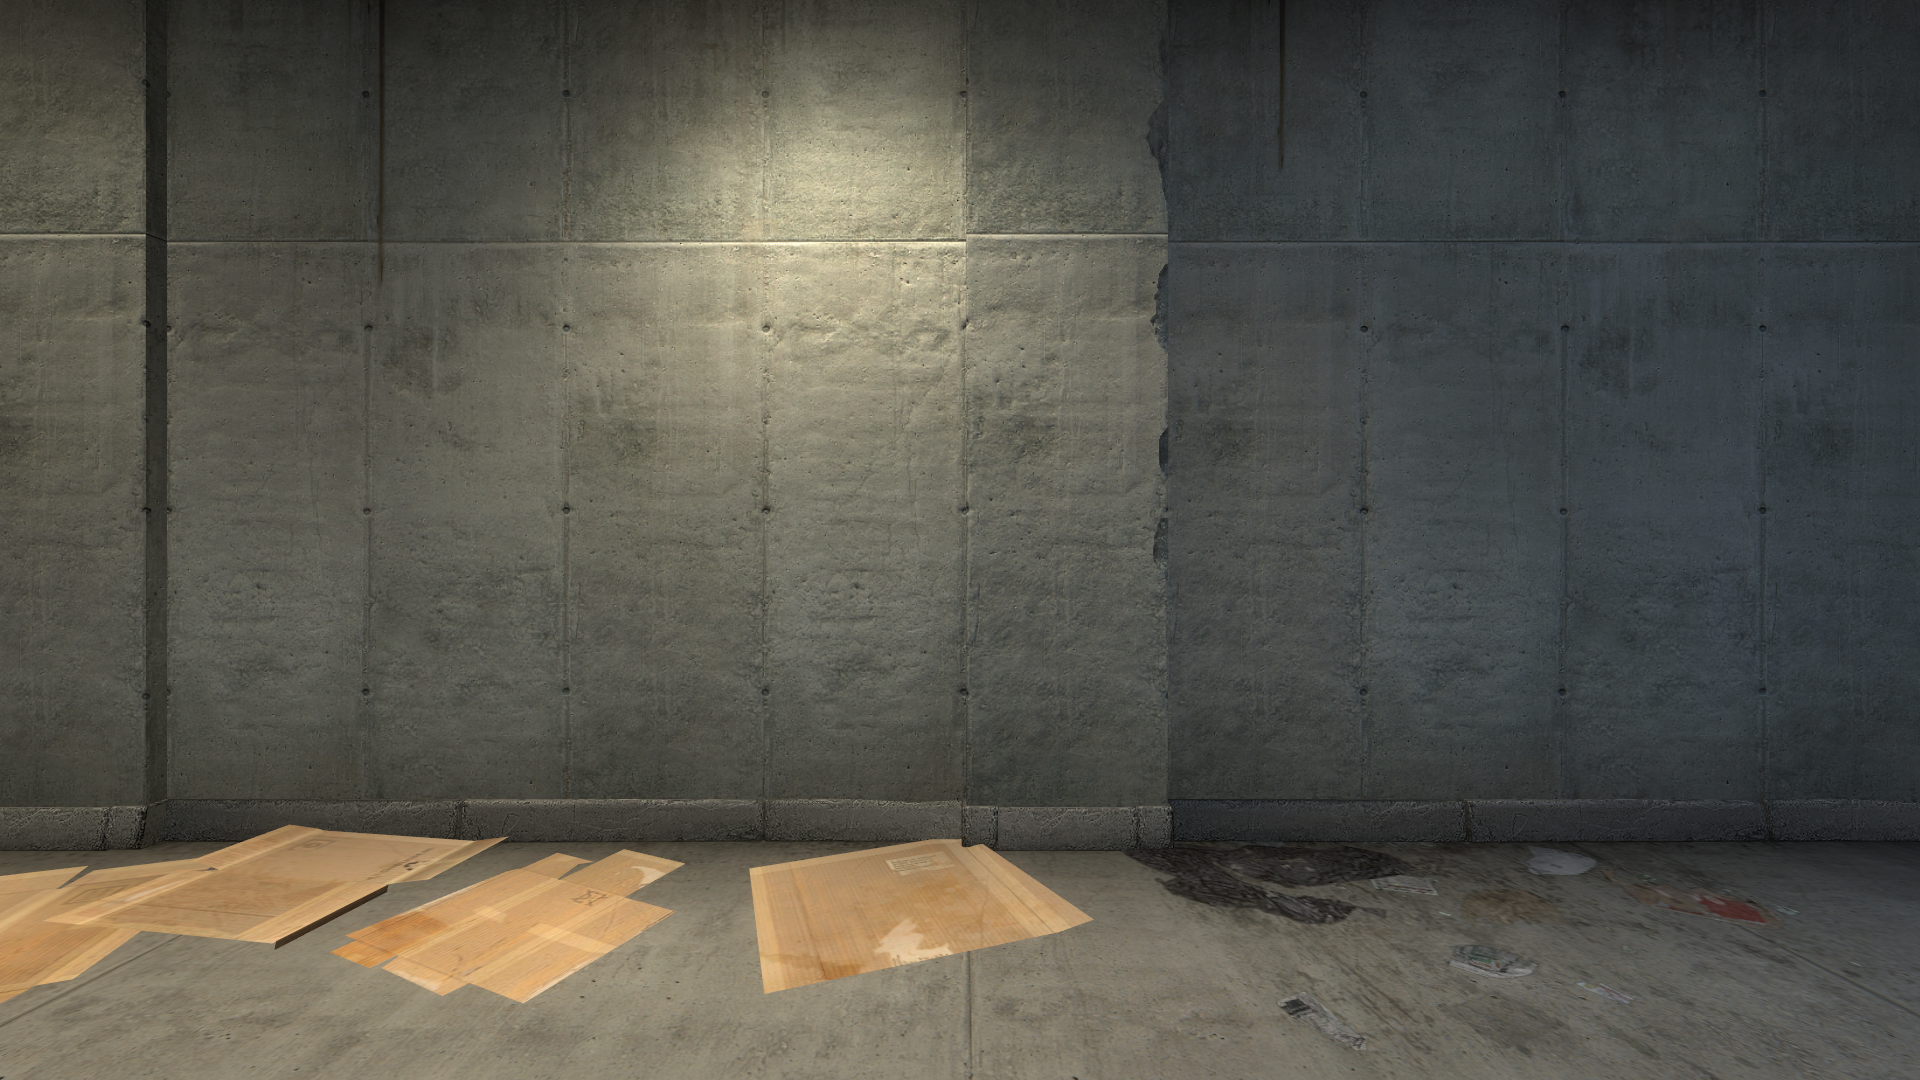
Map: de_vertigo